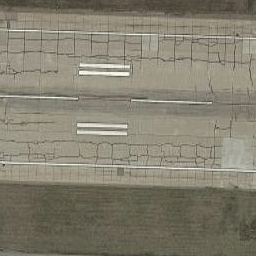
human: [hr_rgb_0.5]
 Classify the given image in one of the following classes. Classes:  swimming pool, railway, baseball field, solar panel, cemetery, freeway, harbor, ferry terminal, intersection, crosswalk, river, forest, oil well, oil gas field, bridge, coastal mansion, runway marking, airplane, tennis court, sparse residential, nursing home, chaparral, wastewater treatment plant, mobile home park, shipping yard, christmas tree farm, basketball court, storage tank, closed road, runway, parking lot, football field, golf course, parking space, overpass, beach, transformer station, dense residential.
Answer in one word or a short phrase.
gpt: runway